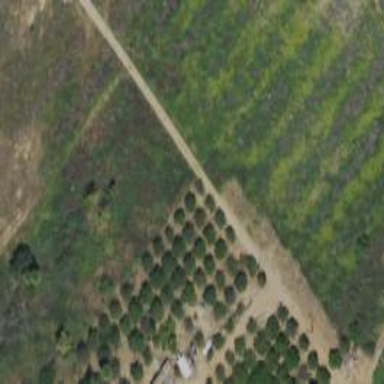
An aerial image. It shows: Orange orchard with rows of orange trees.